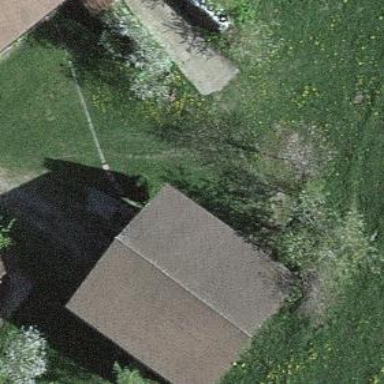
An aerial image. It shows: Shed building.